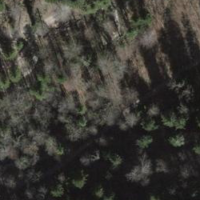
EUNIS habitat code: 44
Species observed at this site:
Aruncus dioicus